Question: So I have the error in the title, I have got several fresh copies of the Android SDK and Titanium. Still getting the error. I tried several other fixes non worked.

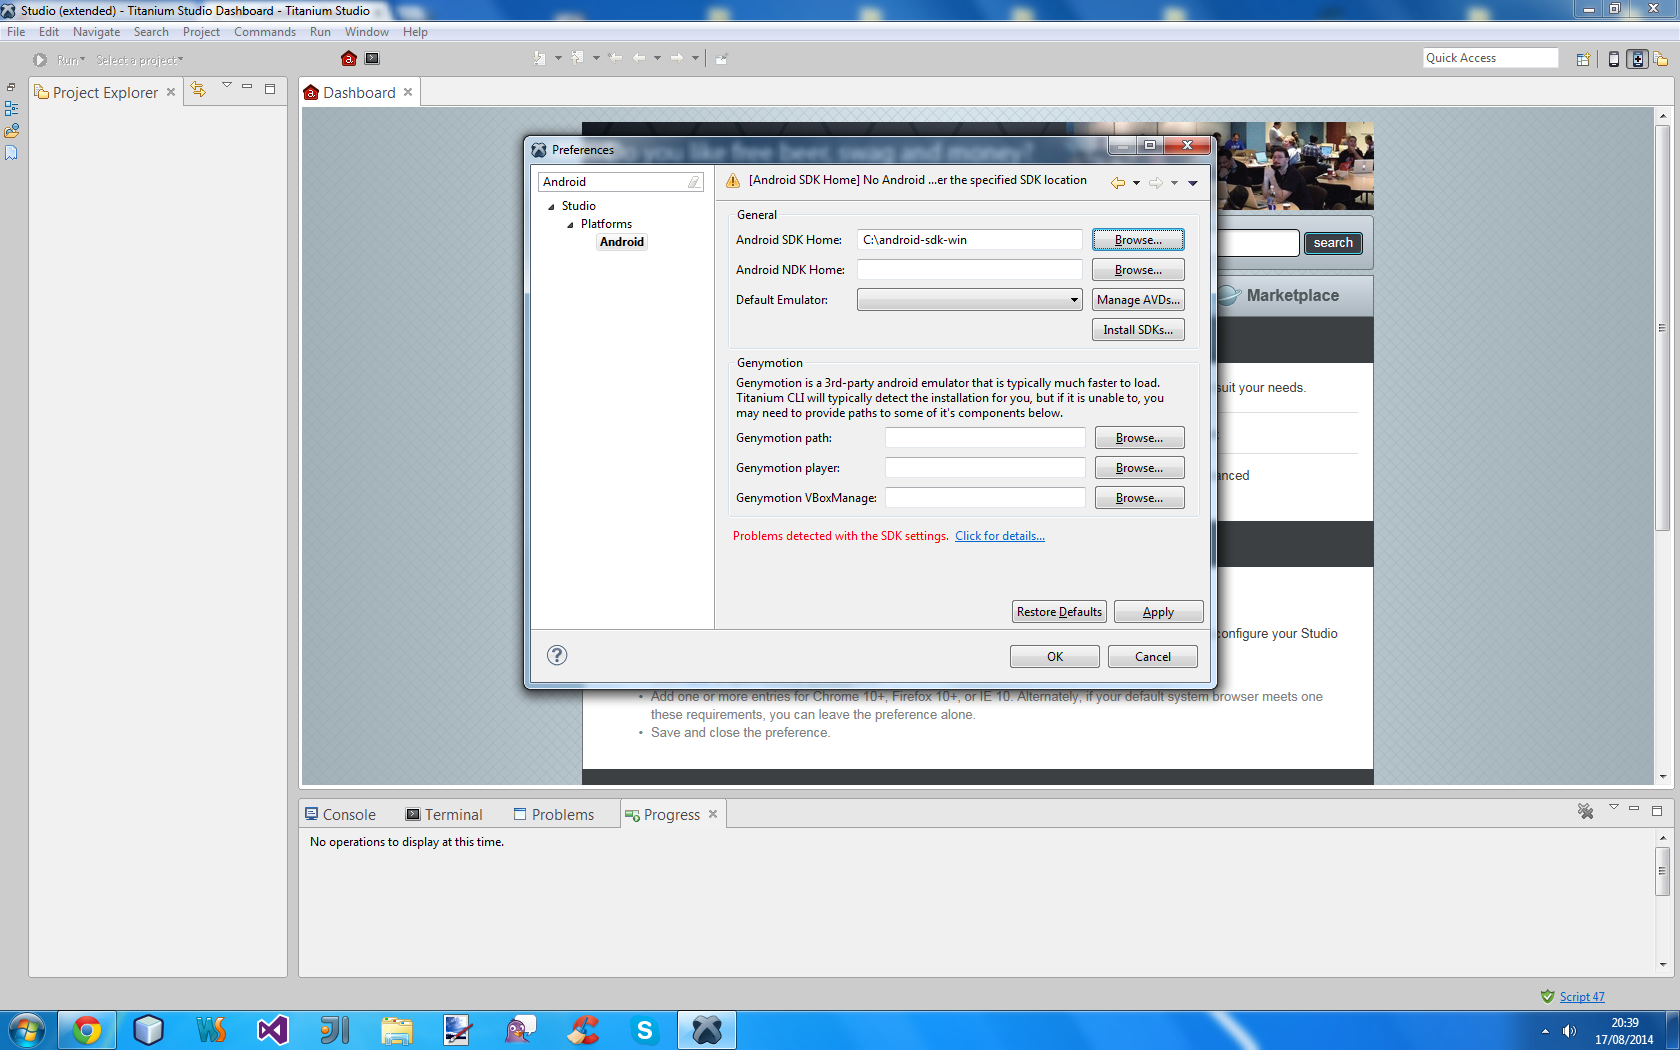
Answer: For install Titanium SDK, i always recommend (Windows):
1. Unnistall all Android references, Node.js, Titanium SDK (Users\AppData\Roaming\Titanium), clean all folders and registry (ccleaner or other) and reboot system.
2. Unzip Android SDK r22 and install or update any Android Machines less Android SDK (android.bat)
3. Install Android NDK
4. Set ANDROID_HOME and NDK_HOME at OS Path (+ reboot)
5. Install Latest Titanium Studio SDK + Node.js
6. Check Android SDK and NDK over Titanium SDK preferences